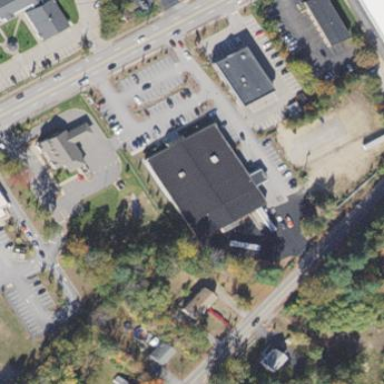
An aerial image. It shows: Building.